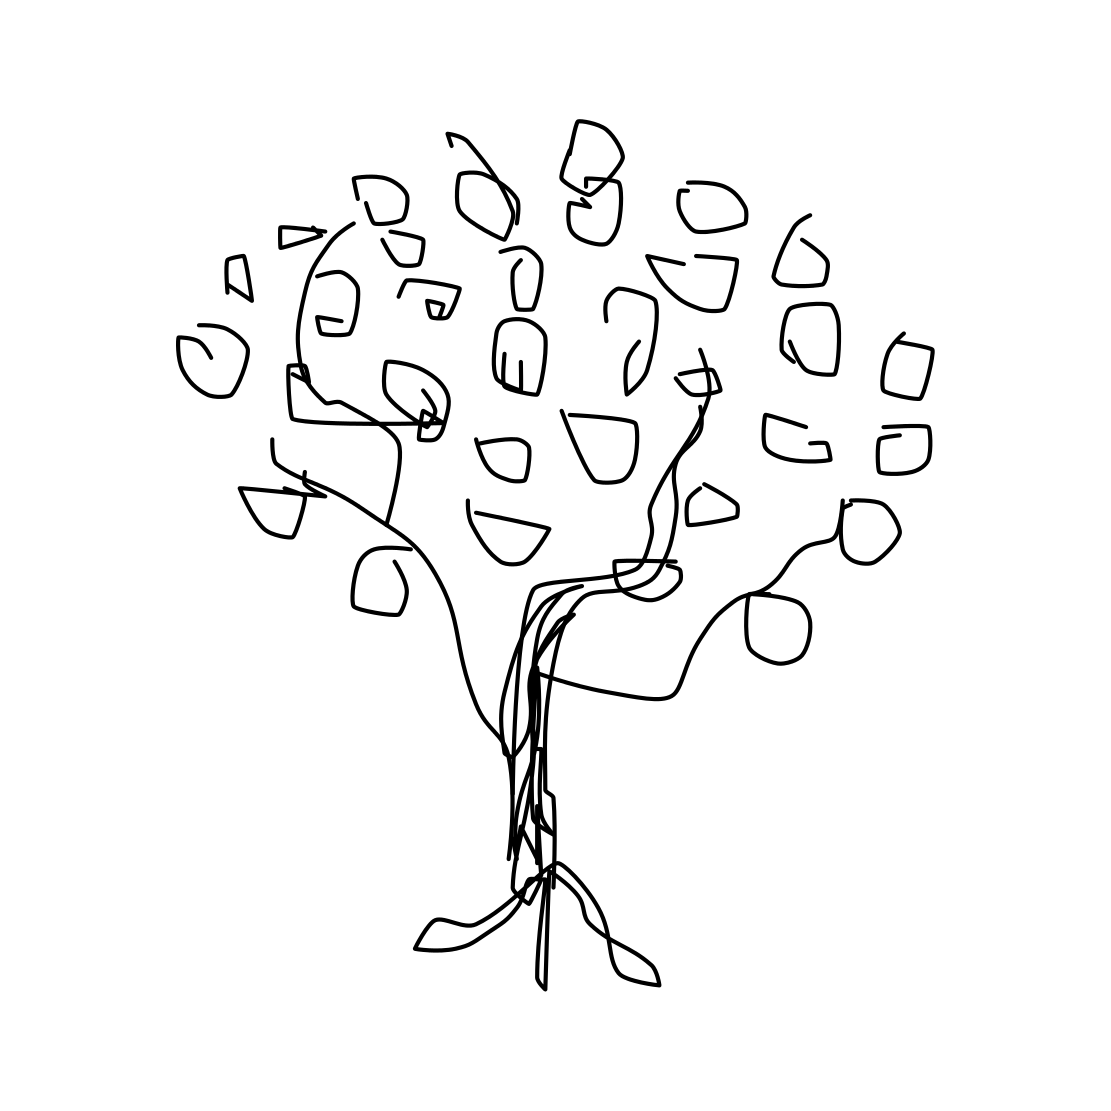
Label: bush